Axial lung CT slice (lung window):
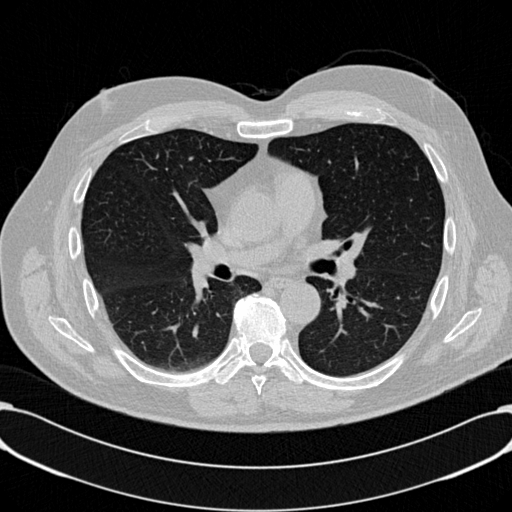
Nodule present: no